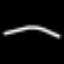
Label: line